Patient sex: M
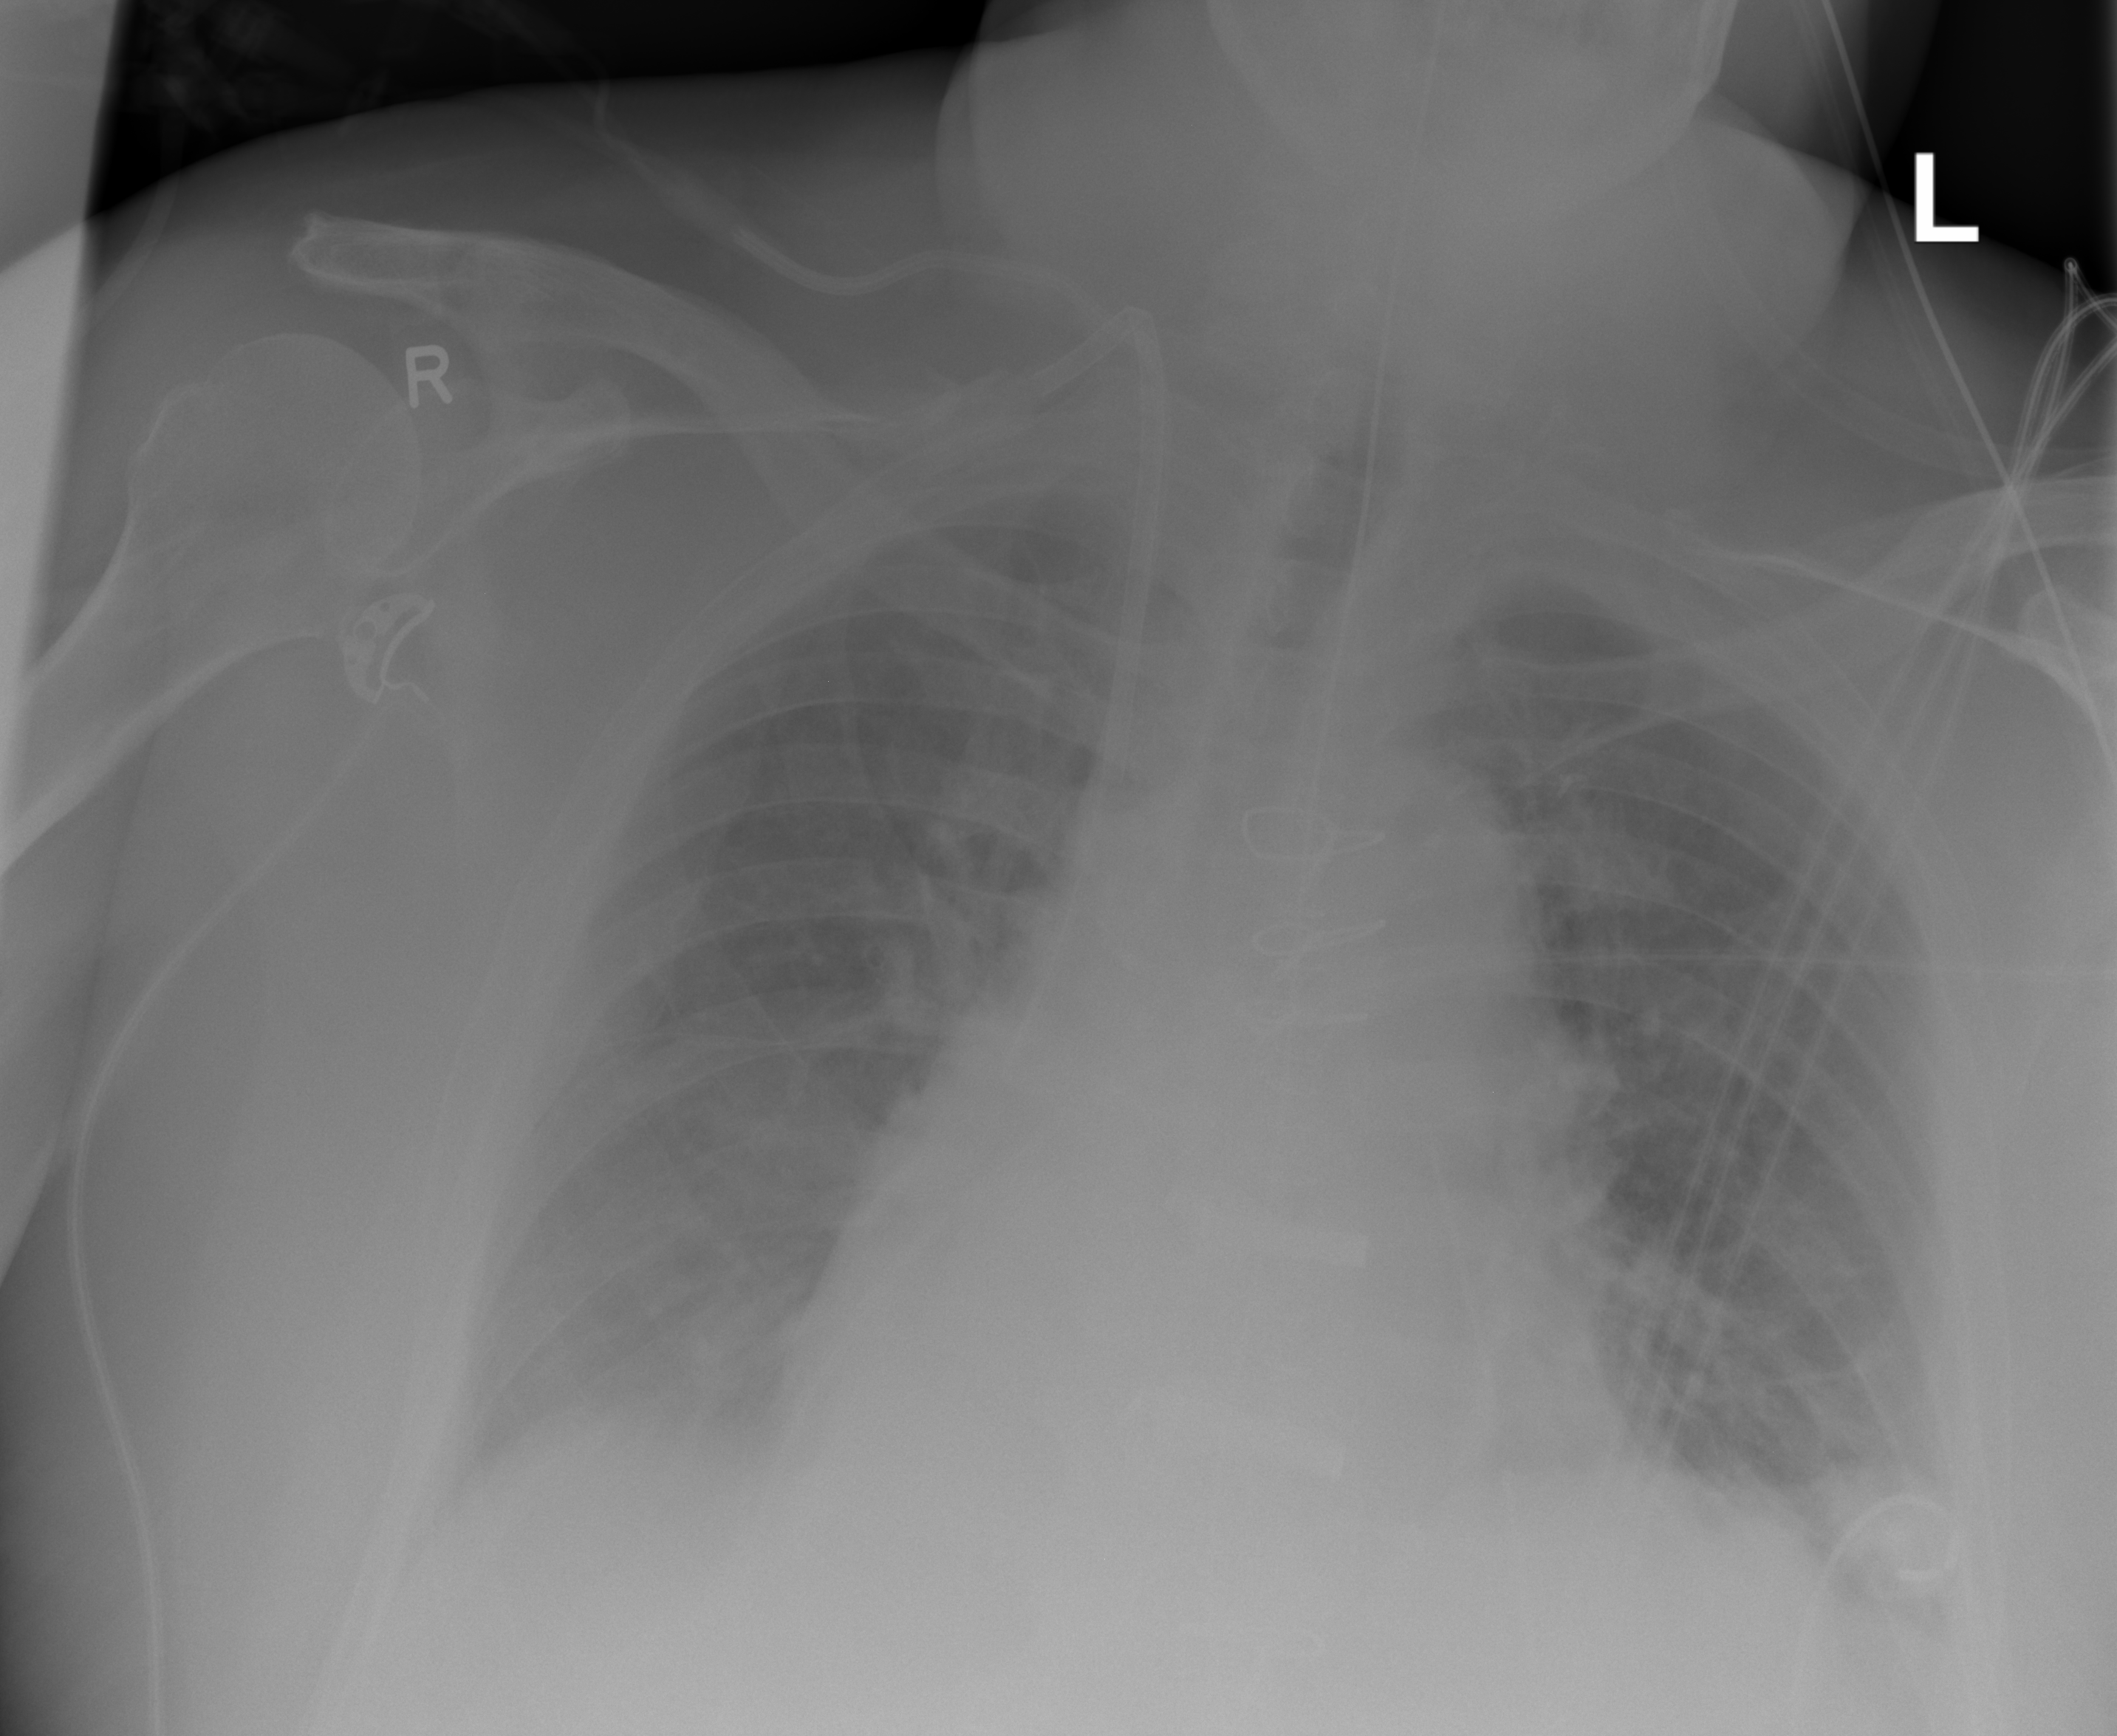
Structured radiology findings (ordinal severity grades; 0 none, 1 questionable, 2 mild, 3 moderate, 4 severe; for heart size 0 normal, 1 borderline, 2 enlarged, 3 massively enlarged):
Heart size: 2
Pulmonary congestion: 2
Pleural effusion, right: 1
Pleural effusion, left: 1
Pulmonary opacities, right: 1
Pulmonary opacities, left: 1
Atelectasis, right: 1
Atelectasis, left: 1